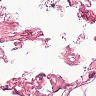
Metastatic tissue present: no